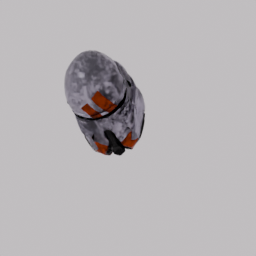
Label: people